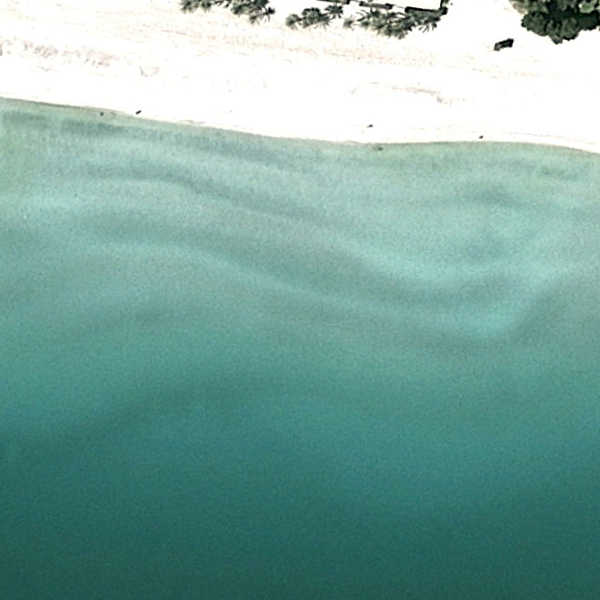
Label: Beach